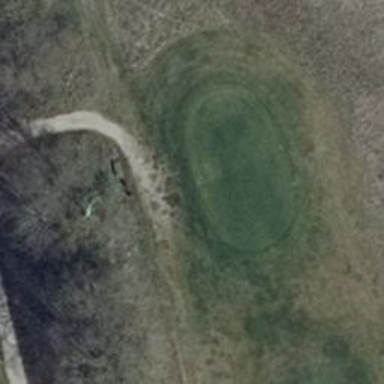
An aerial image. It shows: Golf tee.